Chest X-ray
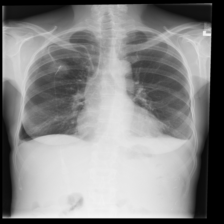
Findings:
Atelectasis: negative
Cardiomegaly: negative
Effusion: positive
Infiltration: negative
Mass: negative
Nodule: negative
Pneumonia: negative
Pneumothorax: negative
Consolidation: negative
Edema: negative
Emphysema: negative
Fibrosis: negative
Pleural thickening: negative
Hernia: negative